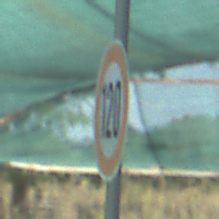
Verkehrszeichen: Geschwindigkeit120
Umgebung: Roofed, Special
Tageszeit: MorningAfternoon
Wetter: PartlyCloudy
Licht: Natural
Jahreszeit: NotSpecified
Kontrast: MediumContrast